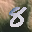
Label: 8